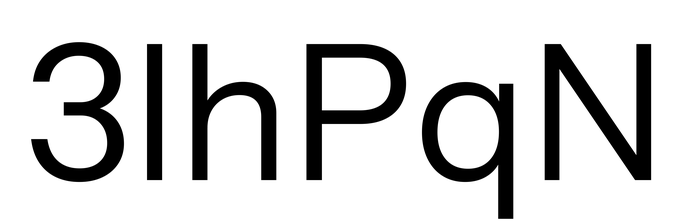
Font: InstrumentSans_Regular